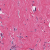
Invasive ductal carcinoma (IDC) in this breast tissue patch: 0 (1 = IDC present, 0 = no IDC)